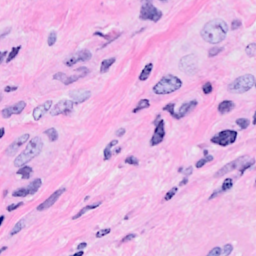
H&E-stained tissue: Breast